Chest X-ray. View position: AP
Patient age: 41
Patient sex: F
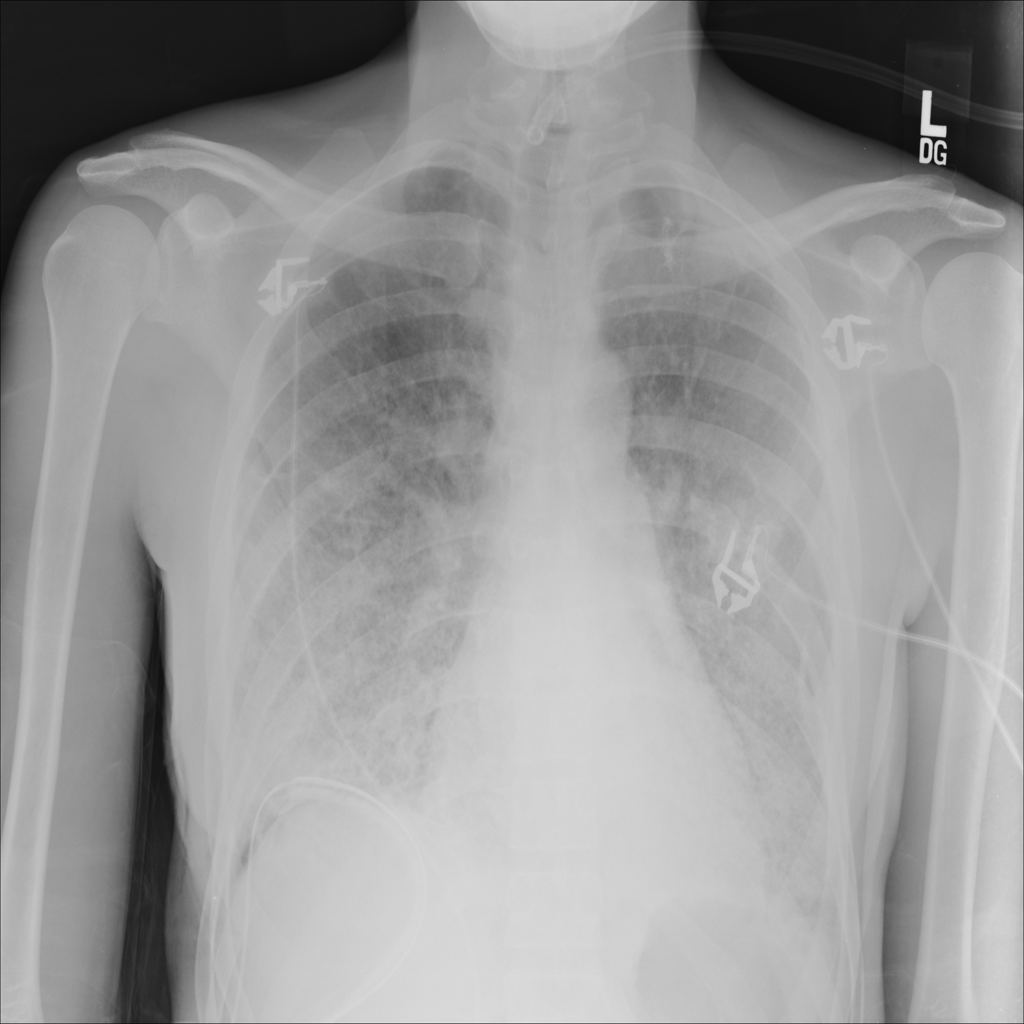
Finding: Pneumothorax